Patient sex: M
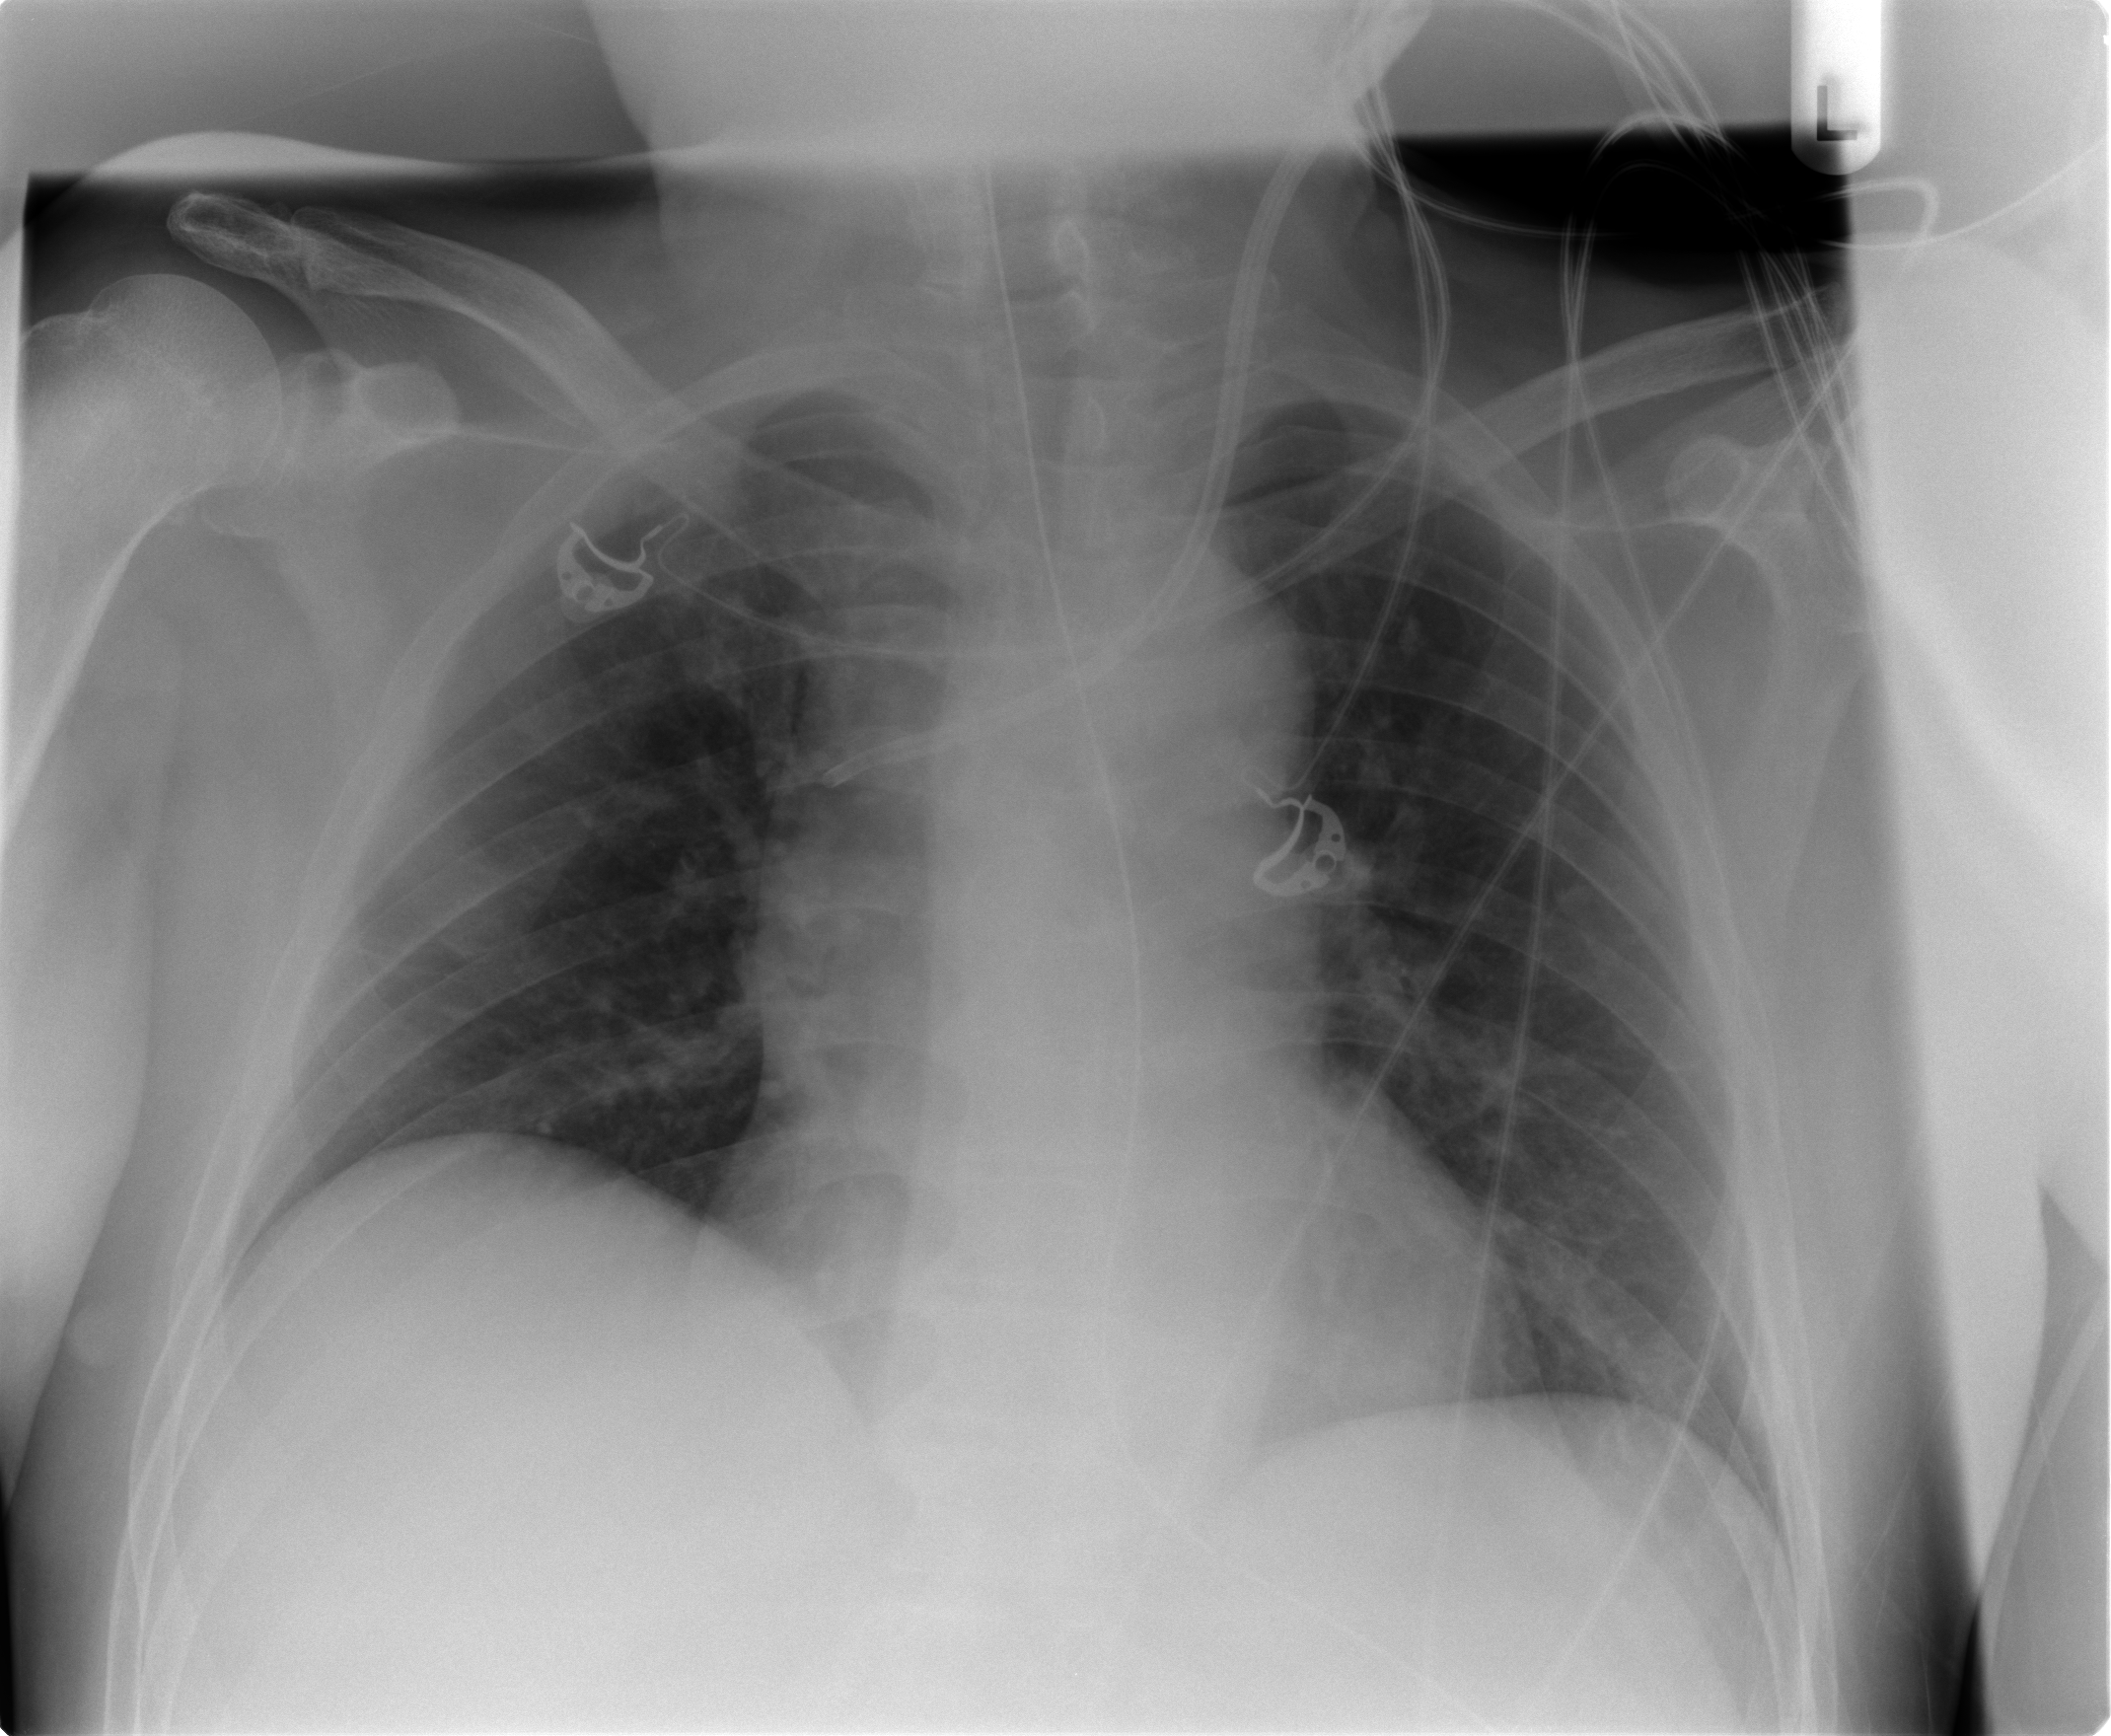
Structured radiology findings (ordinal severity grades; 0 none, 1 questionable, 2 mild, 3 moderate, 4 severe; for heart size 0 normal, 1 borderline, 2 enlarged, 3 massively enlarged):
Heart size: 0
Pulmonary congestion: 1
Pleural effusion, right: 0
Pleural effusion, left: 0
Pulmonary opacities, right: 0
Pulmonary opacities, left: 0
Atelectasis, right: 2
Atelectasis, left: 2